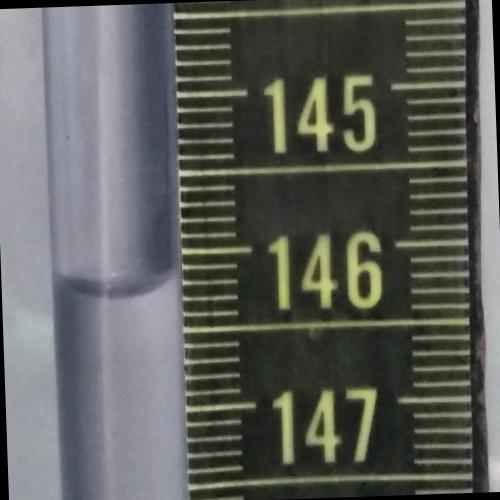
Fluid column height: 146.2 cm